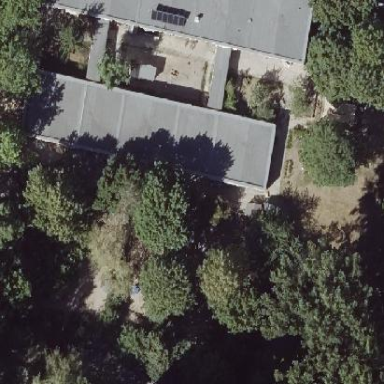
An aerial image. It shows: Kindergarten.